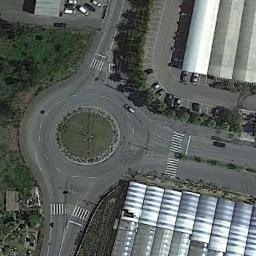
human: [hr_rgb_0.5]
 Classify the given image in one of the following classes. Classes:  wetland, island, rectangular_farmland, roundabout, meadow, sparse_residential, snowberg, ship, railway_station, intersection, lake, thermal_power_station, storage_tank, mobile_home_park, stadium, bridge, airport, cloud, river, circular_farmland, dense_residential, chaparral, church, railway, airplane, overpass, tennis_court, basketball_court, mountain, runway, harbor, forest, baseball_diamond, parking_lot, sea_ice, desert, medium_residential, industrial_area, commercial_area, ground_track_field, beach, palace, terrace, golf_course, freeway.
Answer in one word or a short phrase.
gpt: roundabout